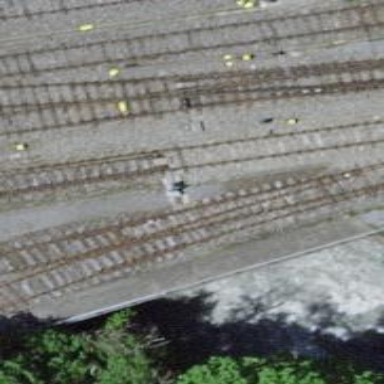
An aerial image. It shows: Railway switch.